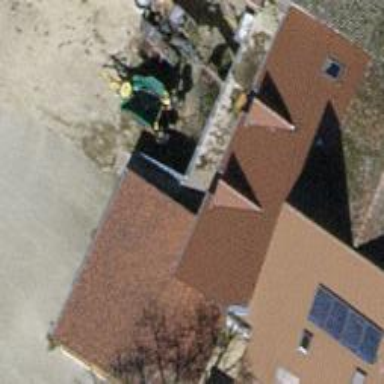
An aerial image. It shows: View of roof of building.